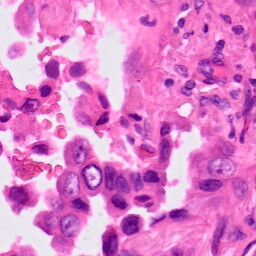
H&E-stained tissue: Lung